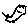
Label: bird